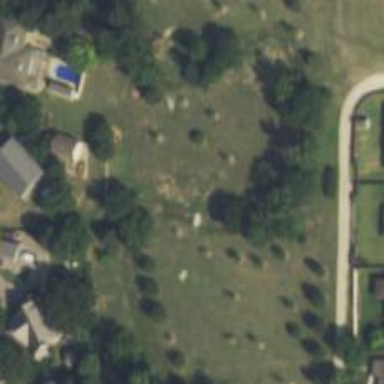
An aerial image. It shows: Disc golf hole in disc golf sport setting.